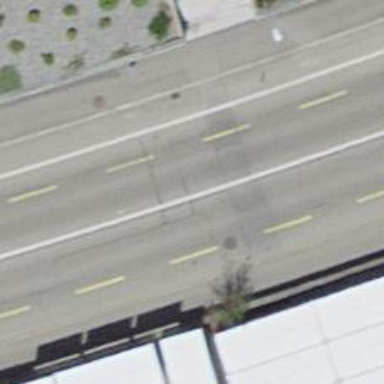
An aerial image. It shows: Tertiary road with asphalt surface and designated cycle lane.